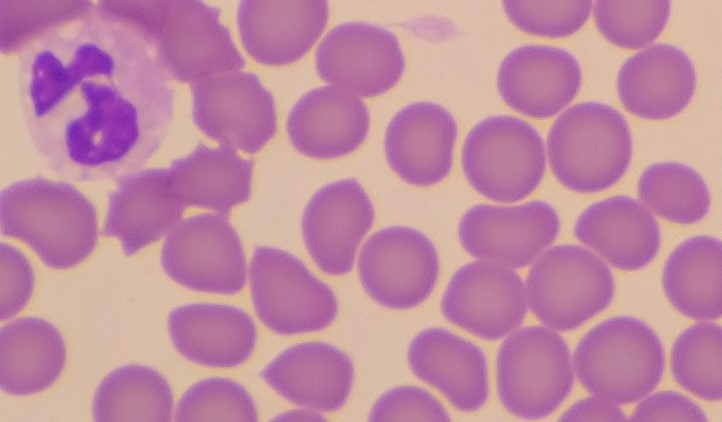
White blood cell type: Neutrophil